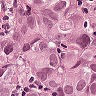
Metastatic tissue present: yes